I will show an image sequence of human cooking. I have annotated the images with numbered circles. Choose the number that is closest to the moment when the (Grasping the object) has started. You are a five-time world champion in this game. Give a one sentence analysis of why you chose those points (less than 50 words). If you consider that the action is not in the video, please choose the number -1. Provide your answer at the end in a json file of this format: {"points": []}
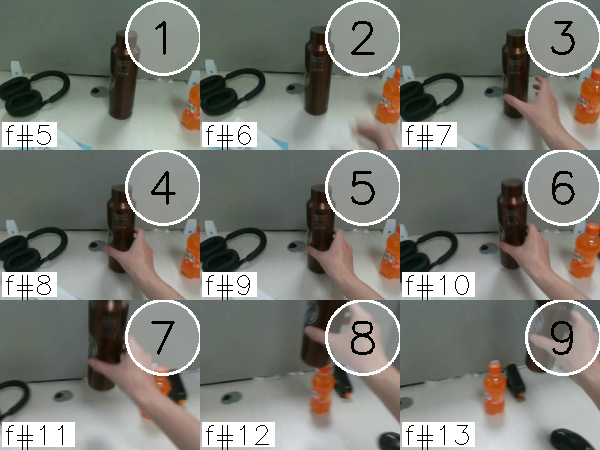
Frame 5 shows the clearest moment of hand-object contact.
{"points": [5]}